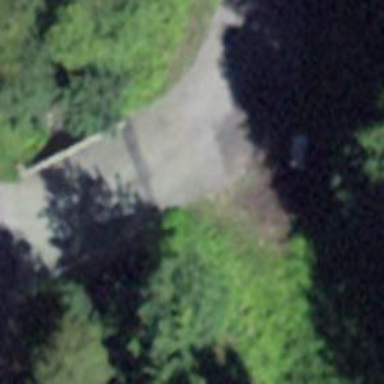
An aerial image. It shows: Unclassified road with asphalt surface running over bridge.